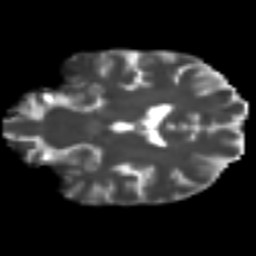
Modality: T2w
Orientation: coronal
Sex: male
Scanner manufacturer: ge
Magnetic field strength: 3 T
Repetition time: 7 s
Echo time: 0.08 s